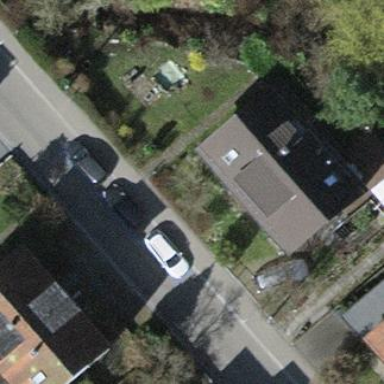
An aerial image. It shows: Parking lane for vehicles.